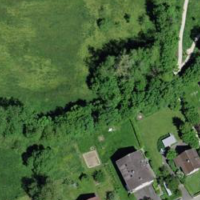
EUNIS habitat code: 25
Species observed at this site:
Sonchus asper